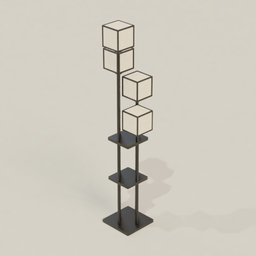
Label: lighting